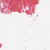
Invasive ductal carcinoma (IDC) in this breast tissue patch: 0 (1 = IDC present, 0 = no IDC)